Field crop: maize
Growth stage: 2
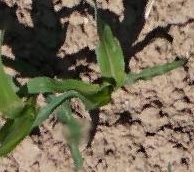
Species: maize